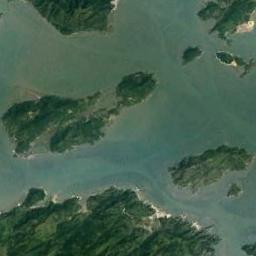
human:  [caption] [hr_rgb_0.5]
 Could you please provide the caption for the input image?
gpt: There are many islands of different shapes and sizes .

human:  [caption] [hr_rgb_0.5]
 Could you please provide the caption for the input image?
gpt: Islands are like busts of people .

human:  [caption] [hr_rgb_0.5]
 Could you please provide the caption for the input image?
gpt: There are a group of green islands on the turquoise waters, And there are mountains with green plants on the island .

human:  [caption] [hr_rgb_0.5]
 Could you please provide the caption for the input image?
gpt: The archipelago with some islands of different sizes has dense vegetation .

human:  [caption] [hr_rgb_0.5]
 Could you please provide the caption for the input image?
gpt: There are group of green islands on a blue sea .